Field crop: maize
Growth stage: 2
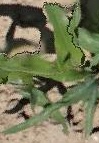
Species: maize